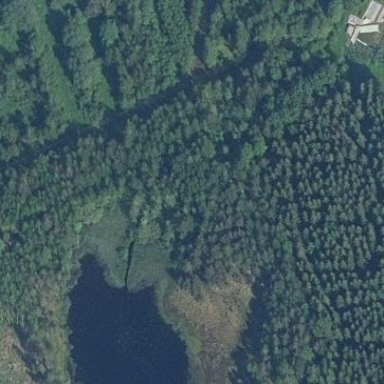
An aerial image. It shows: Swamp in wetland area.